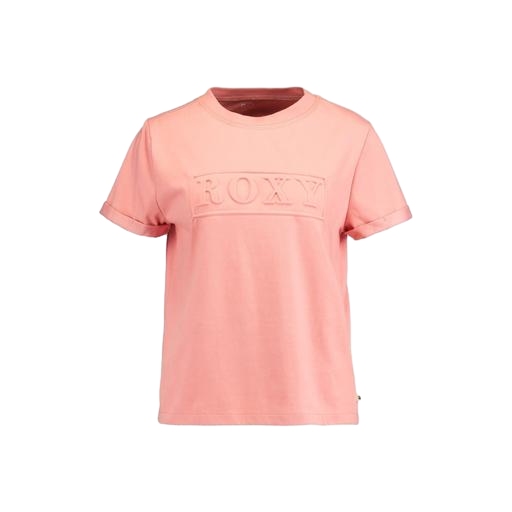
boxy fit t-shirt, pink clay tee, pink pima logo tee, white background